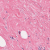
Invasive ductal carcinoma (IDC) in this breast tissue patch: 0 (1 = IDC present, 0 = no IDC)